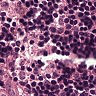
Metastatic tissue present: no